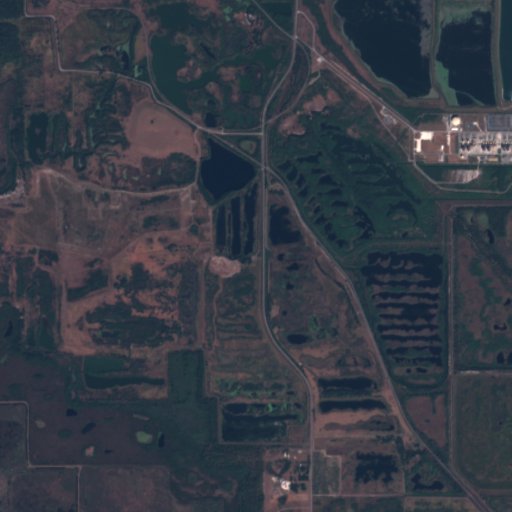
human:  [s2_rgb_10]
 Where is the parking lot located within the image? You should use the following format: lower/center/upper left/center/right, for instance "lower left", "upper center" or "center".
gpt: The parking lot is located in the upper right of the image.
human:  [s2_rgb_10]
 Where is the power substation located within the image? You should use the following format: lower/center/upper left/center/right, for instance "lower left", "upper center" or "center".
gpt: The power substation is located in the upper right of the image.
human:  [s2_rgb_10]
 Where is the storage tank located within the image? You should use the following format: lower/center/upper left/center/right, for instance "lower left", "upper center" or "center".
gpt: The storage tank is located in the upper right of the image.
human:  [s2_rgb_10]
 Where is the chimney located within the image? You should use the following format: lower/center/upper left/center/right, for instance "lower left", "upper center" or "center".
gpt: The chimney is located in the upper right of the image.
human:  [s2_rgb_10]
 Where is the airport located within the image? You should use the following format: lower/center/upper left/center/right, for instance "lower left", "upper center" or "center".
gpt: There is no airport in the image.